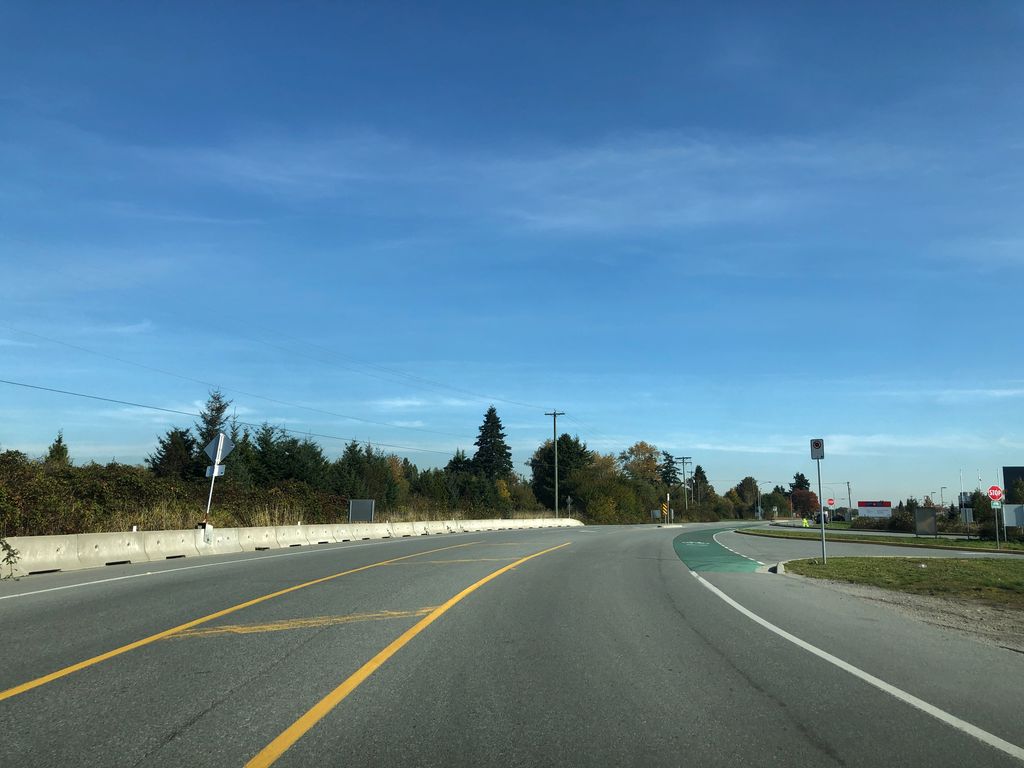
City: vancouver